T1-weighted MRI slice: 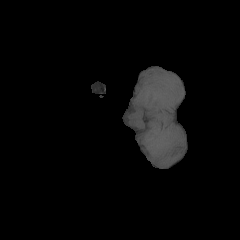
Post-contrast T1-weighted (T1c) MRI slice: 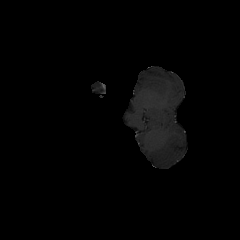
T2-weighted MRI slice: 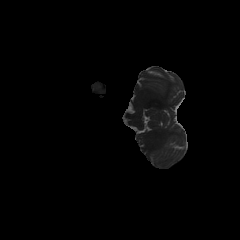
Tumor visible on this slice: no